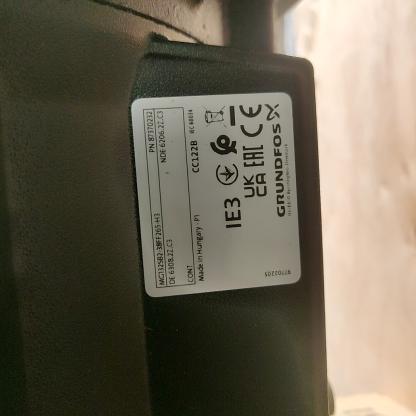
Klasa: tabliczka-znamionowa